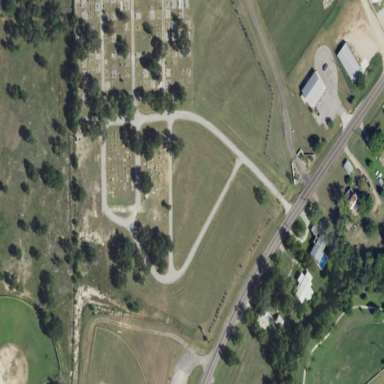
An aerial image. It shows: Cemetery.